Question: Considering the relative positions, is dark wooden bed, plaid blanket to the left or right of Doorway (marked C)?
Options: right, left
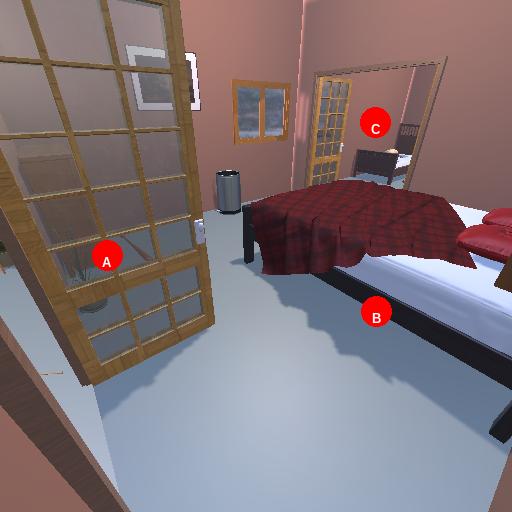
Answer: right